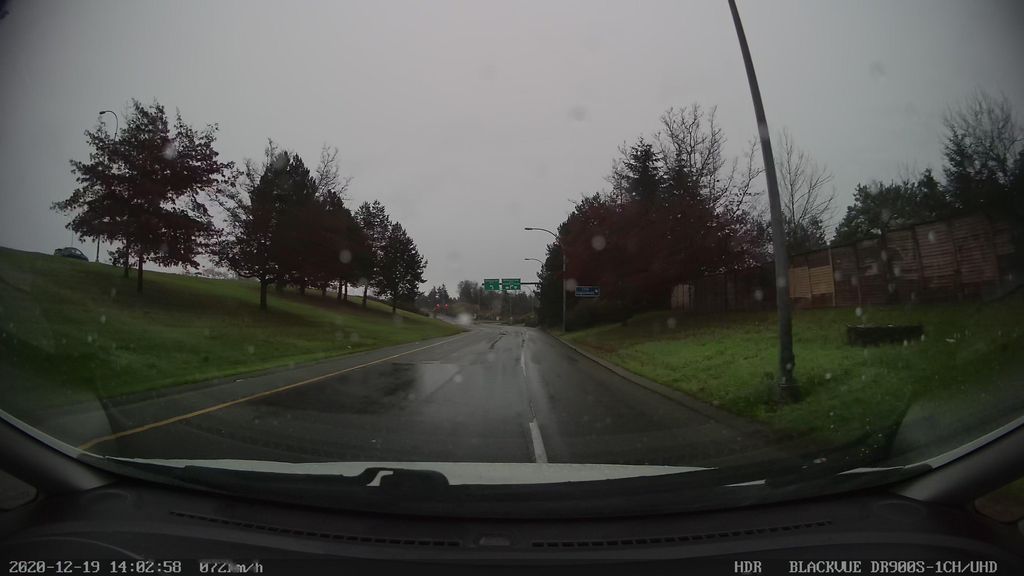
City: victoria